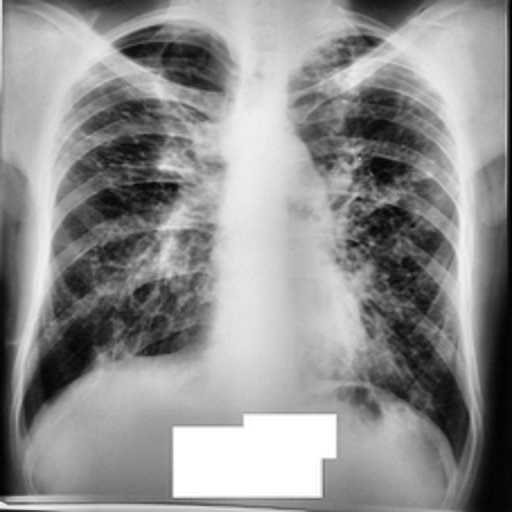
Finding: TUBERCULOSIS